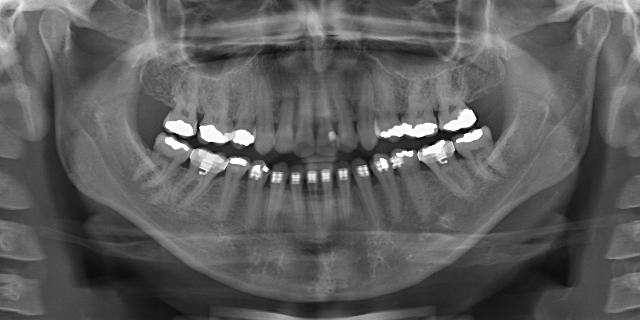
adult